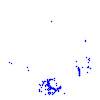
Particle: kaon